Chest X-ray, AP view. Patient: 24 years old, sex F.
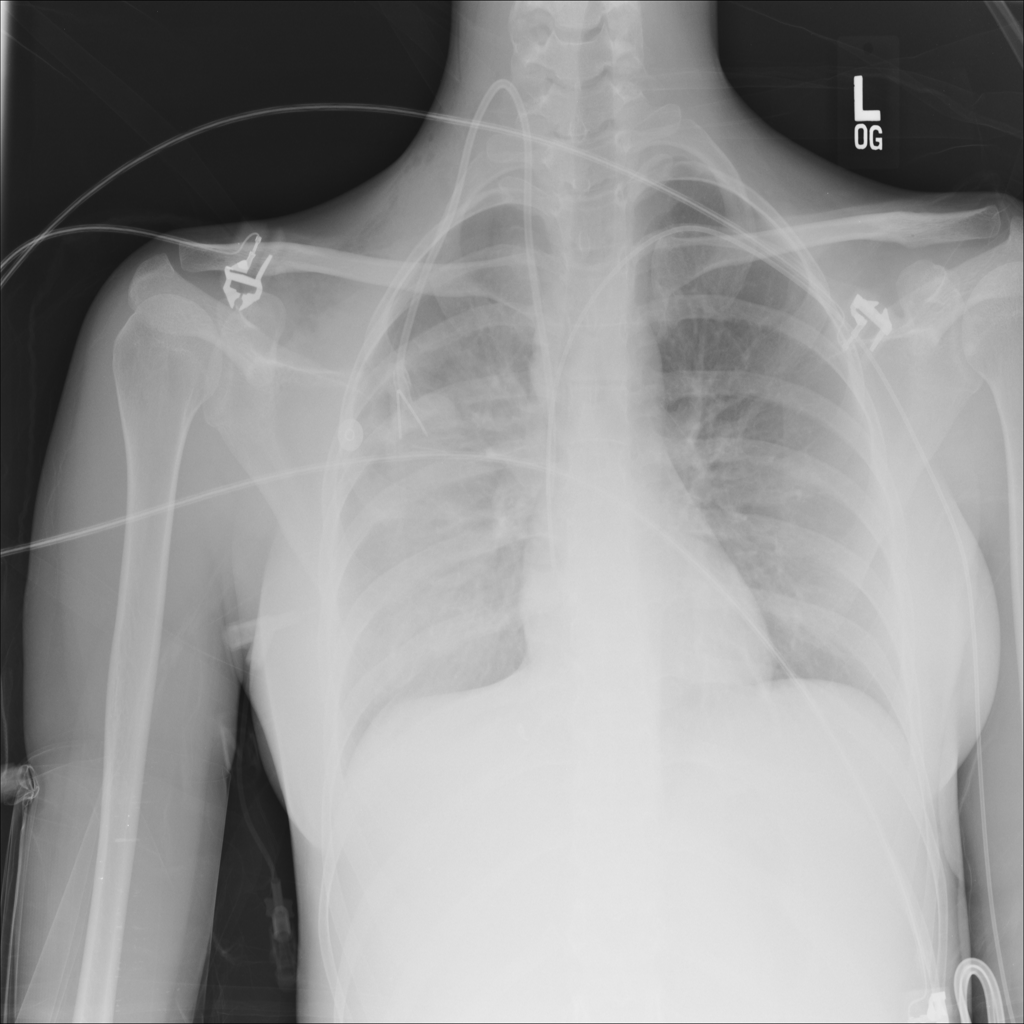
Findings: Pneumothorax